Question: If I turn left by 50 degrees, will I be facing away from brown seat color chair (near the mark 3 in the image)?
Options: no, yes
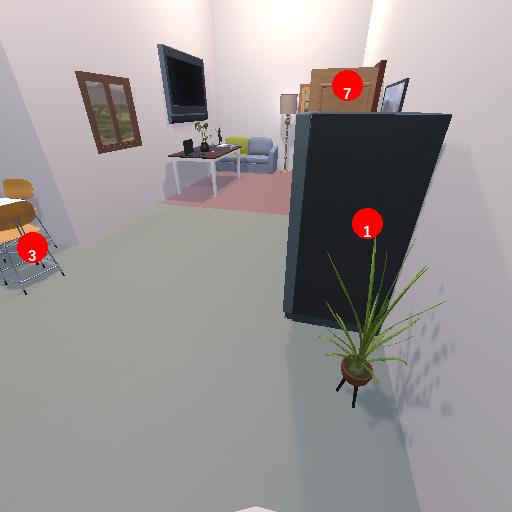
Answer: no